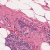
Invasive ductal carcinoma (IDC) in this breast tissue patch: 0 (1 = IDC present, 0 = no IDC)